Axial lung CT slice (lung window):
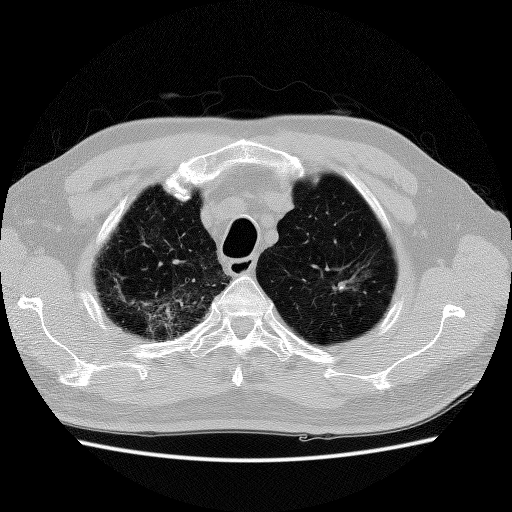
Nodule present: yes
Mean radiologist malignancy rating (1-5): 2.5